Question: I'm trying to add a drop down arrow or an icon next to the title of navigation bar (shown in screenshot below) but haven't found a good solution, I thought it would be fairly straight forward but I just can't get a good solution going.
One approach I tried is to replace the title with a 'UIButton' by setting the view controller's 'navigationItem.titleView' but the problem with this approach is since my title can vary in length I can't the button frame size calculated the 'CGRect' is reported as 0,0. If I try to update the button's frame in 'viewWillDisplay()' method then the button frame change is zoomed in animated in place and it's visible to the user and quite a jarring effect.
Are there any other possible solutions, I feel like I'm just approaching this all wrong, it shouldn't be this hard.

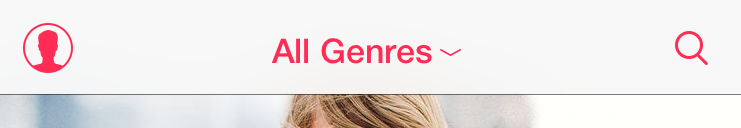
Answer: You can set a label with attributedstring,it will auto resize
Short title

Long title

For example
'''
UILabel * label = [[UILabel alloc]initWithFrame:CGRectMake(0, 0,100, 40)];
label.textAlignment = NSTextAlignmentCenter;
label.autoresizingMask = UIViewAutoresizingFlexibleWidth;
NSTextAttachment * attach = [[NSTextAttachment alloc] init];
attach.image = [UIImage imageNamed:@"memoAccess"];
attach.bounds = CGRectMake(0, 0, 20, 20);
NSAttributedString * imageStr = [NSAttributedString attributedStringWithAttachment:attach];
NSMutableAttributedString * mutableAttriStr = [[NSMutableAttributedString alloc] initWithString:@"Title"];
[mutableAttriStr appendAttributedString:imageStr];
label.attributedText = mutableAttriStr;
self.navigationItem.titleView = label;
'''